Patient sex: M
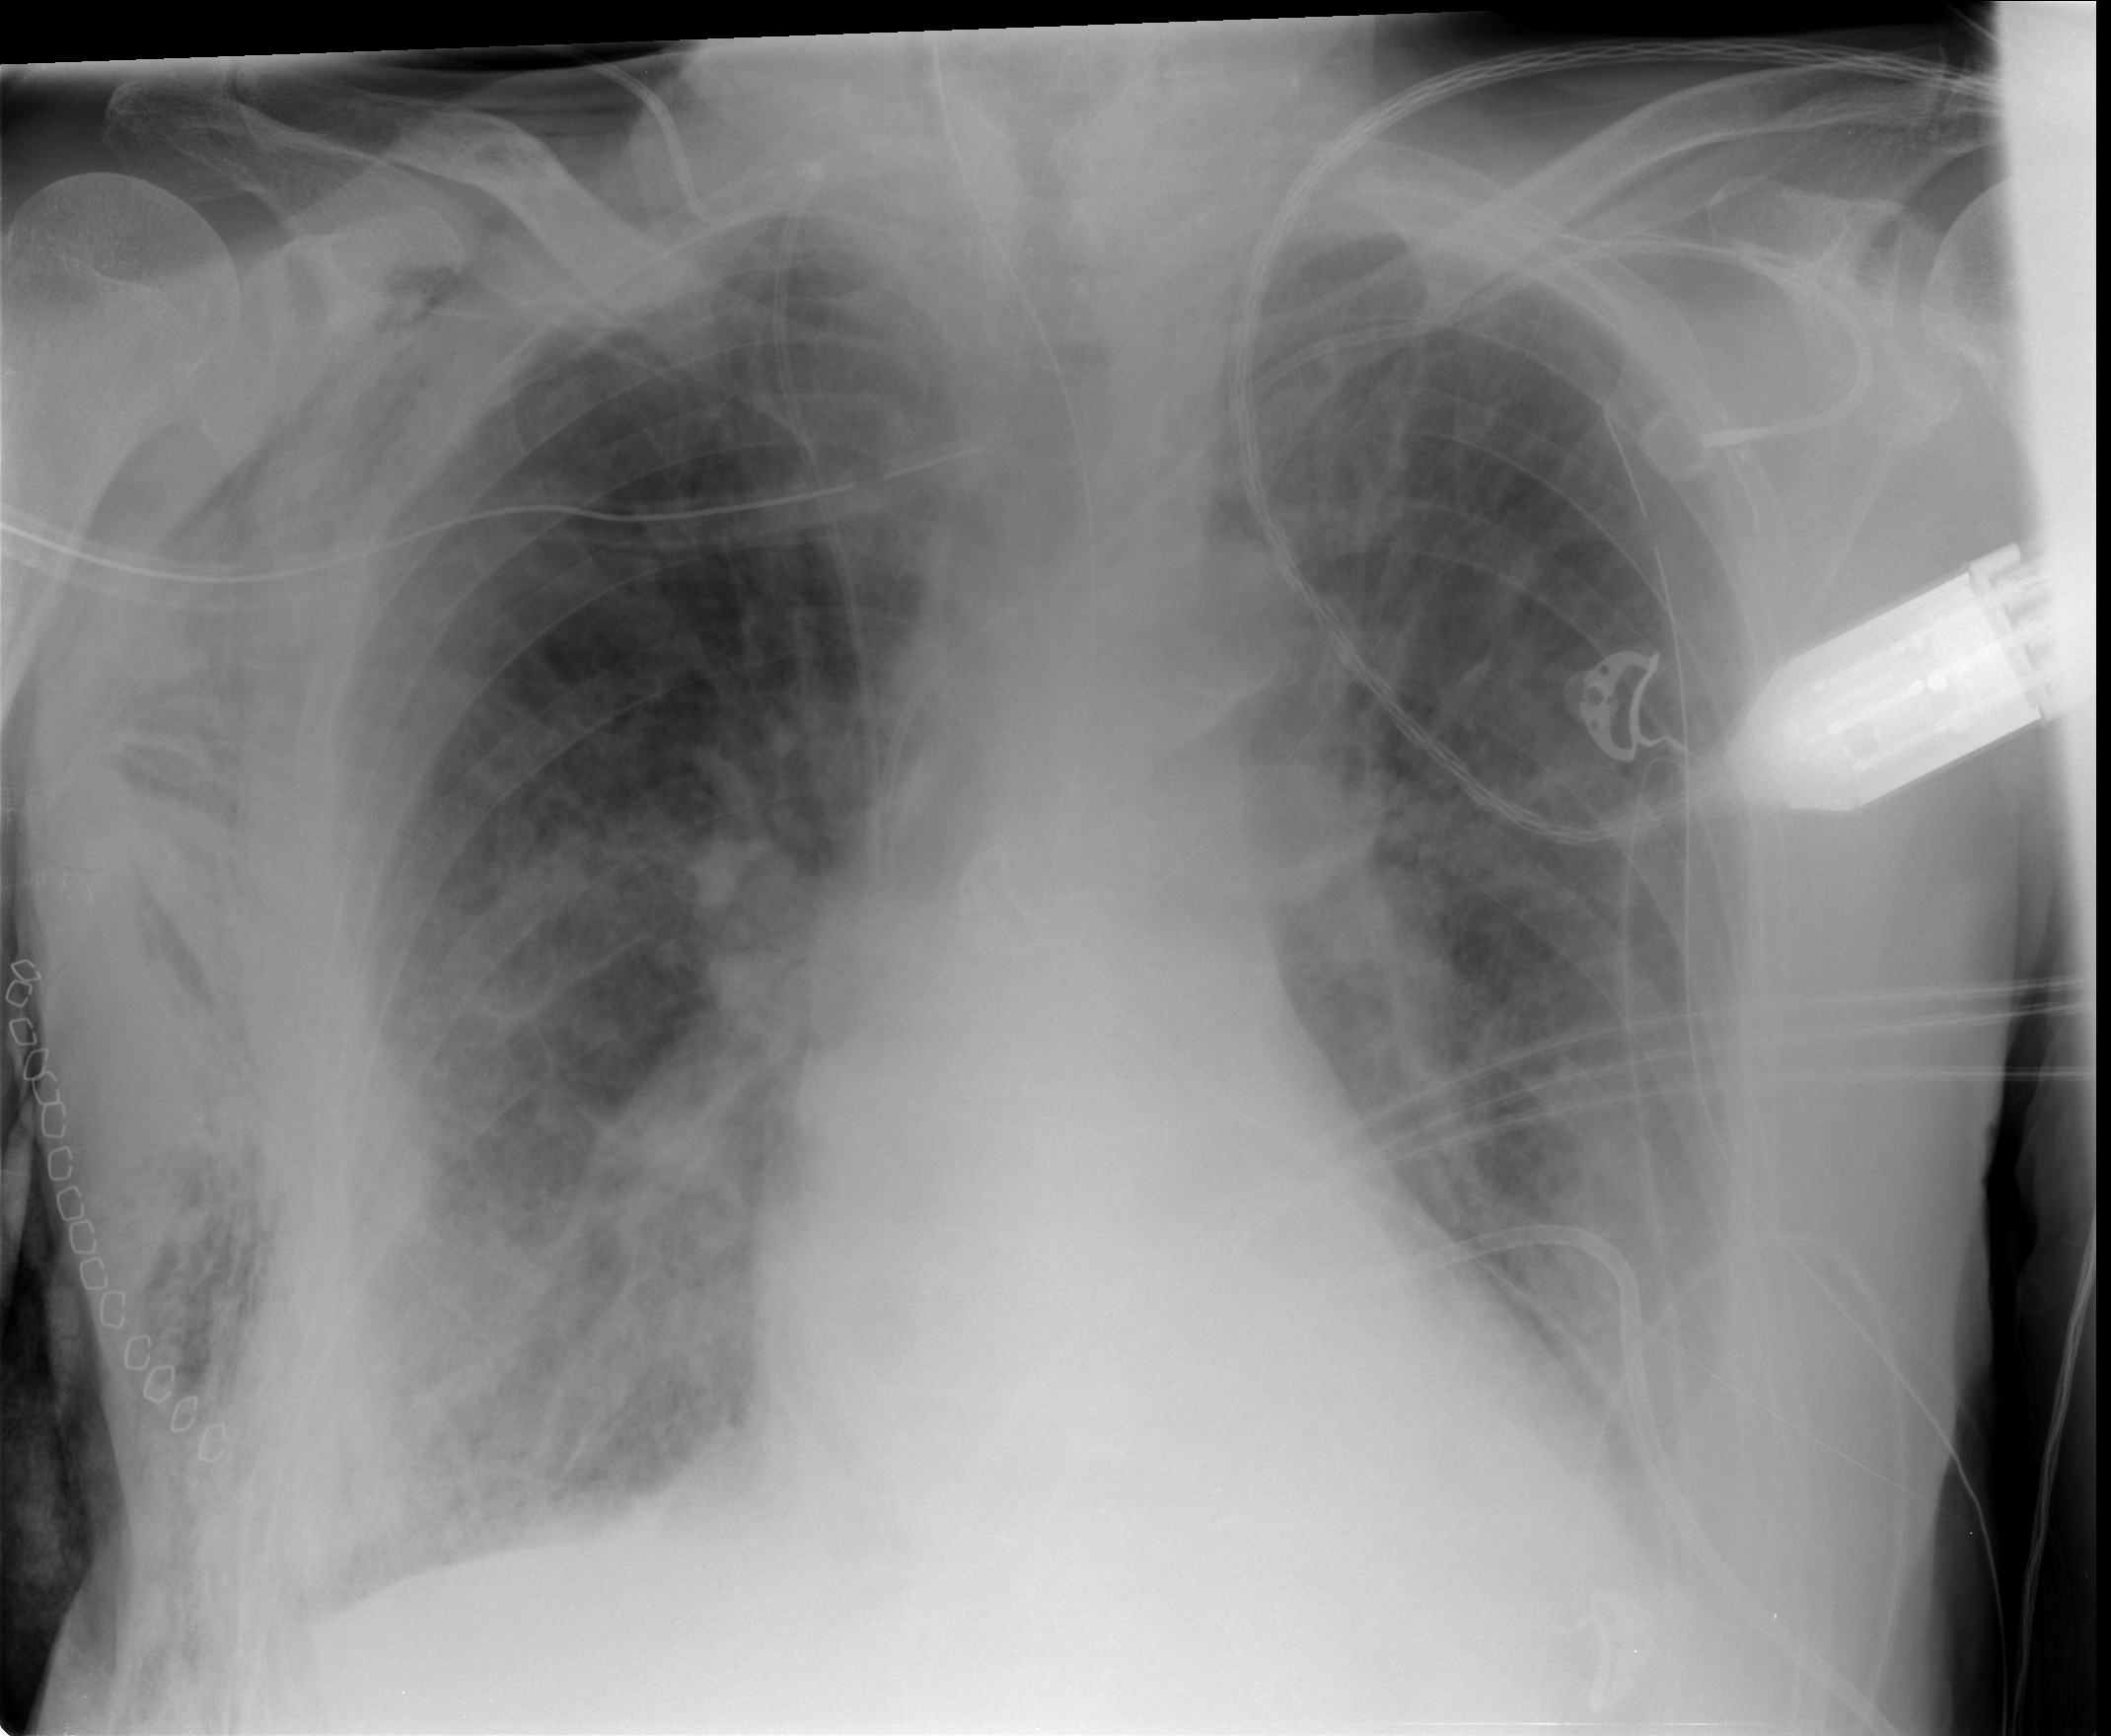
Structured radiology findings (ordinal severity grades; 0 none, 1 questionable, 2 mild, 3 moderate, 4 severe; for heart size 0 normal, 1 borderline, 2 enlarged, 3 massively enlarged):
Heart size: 0
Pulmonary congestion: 0
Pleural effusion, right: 1
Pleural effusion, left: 0
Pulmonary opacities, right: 0
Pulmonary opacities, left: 0
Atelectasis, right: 2
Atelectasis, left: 2